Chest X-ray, AP view. Patient: 24 years old, sex M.
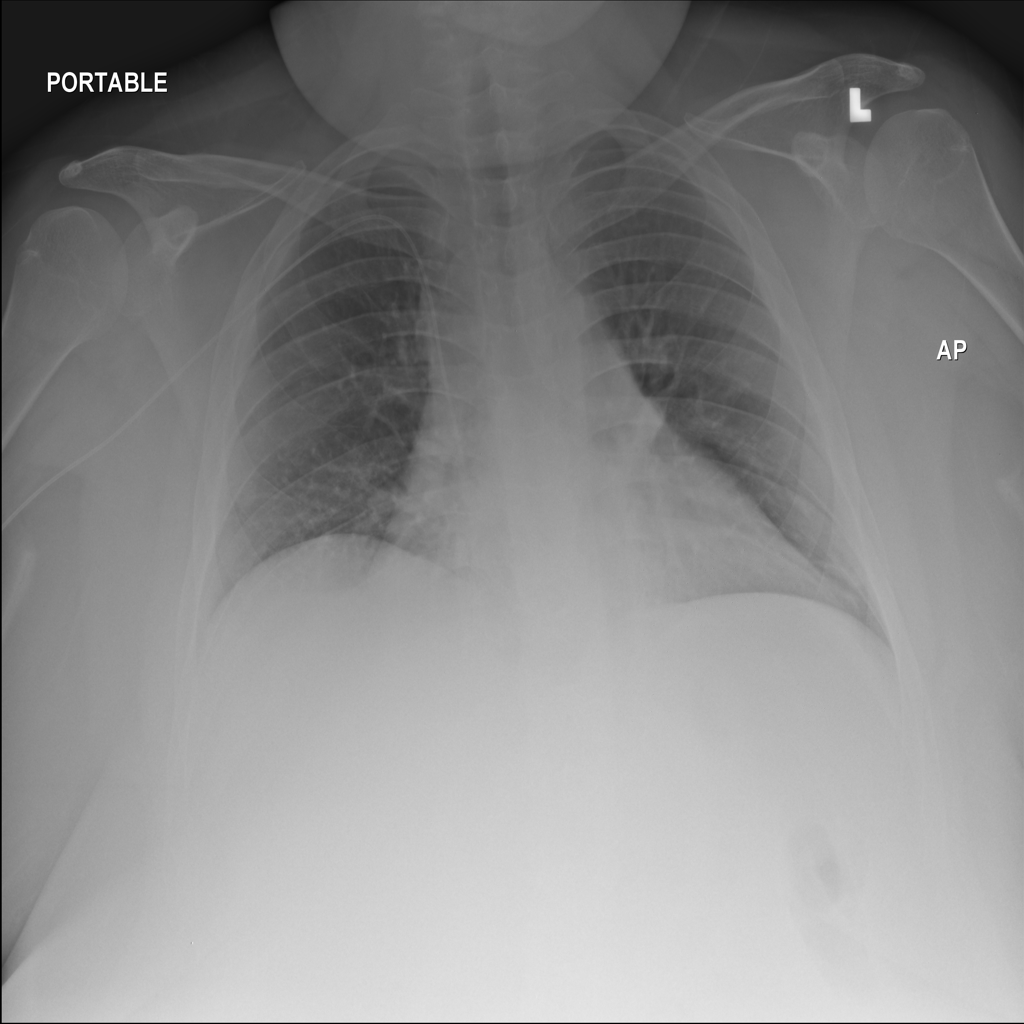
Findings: No Finding